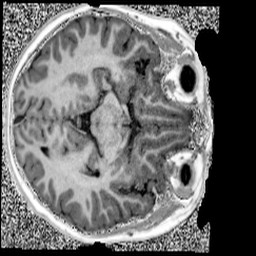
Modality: UNIT1
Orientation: axial
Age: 13
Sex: male
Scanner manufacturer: siemens
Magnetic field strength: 3 T
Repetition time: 4 s
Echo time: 0.00299 s